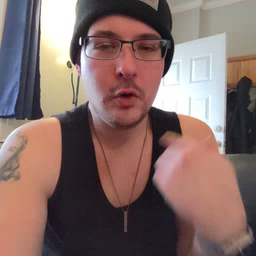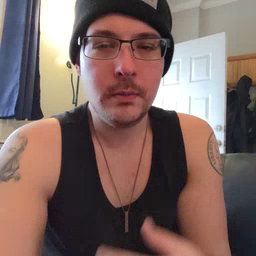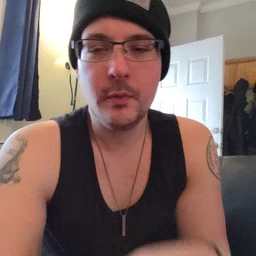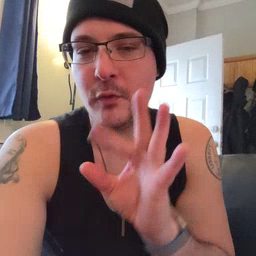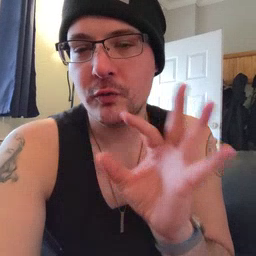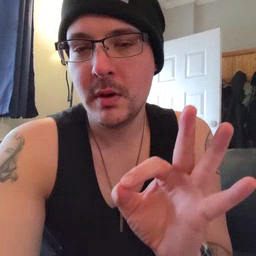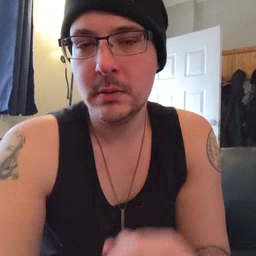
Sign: frenchfries